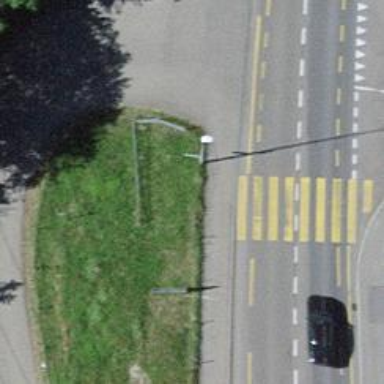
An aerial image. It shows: Kerb barrier.